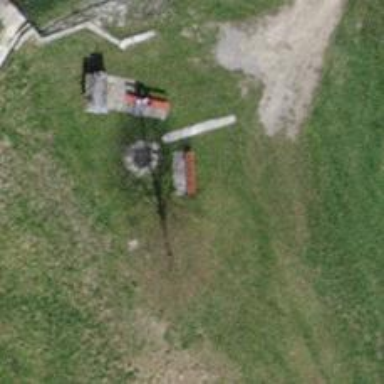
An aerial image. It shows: Red bench.